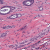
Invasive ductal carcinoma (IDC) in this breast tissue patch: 1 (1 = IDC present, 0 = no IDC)